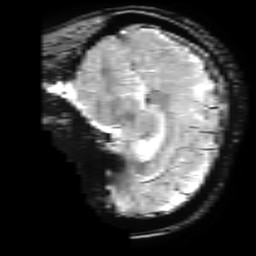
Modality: T2starw
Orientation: sagittal
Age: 26
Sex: female
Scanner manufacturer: ge
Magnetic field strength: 3 T
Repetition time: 0.65 s
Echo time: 0.02 s